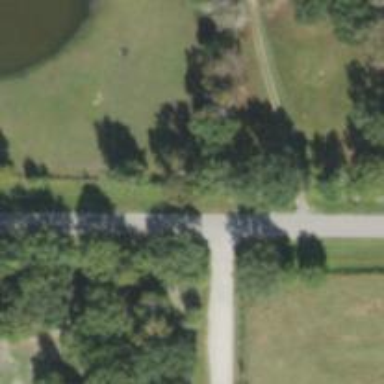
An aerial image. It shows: Road with stop sign.